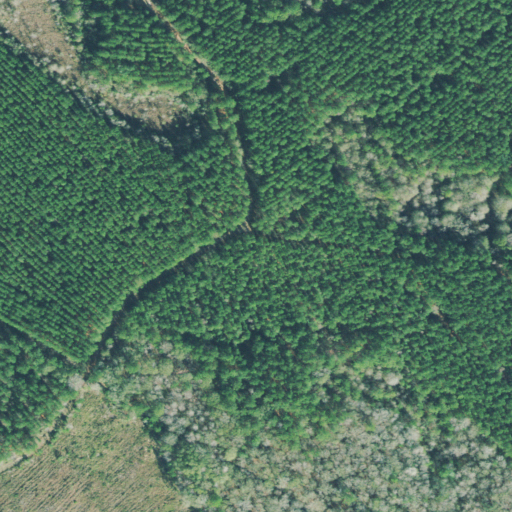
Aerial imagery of ridge(s) in Georgia named Blue Ridge containing evergreen forest, woody wetlands, and shrub